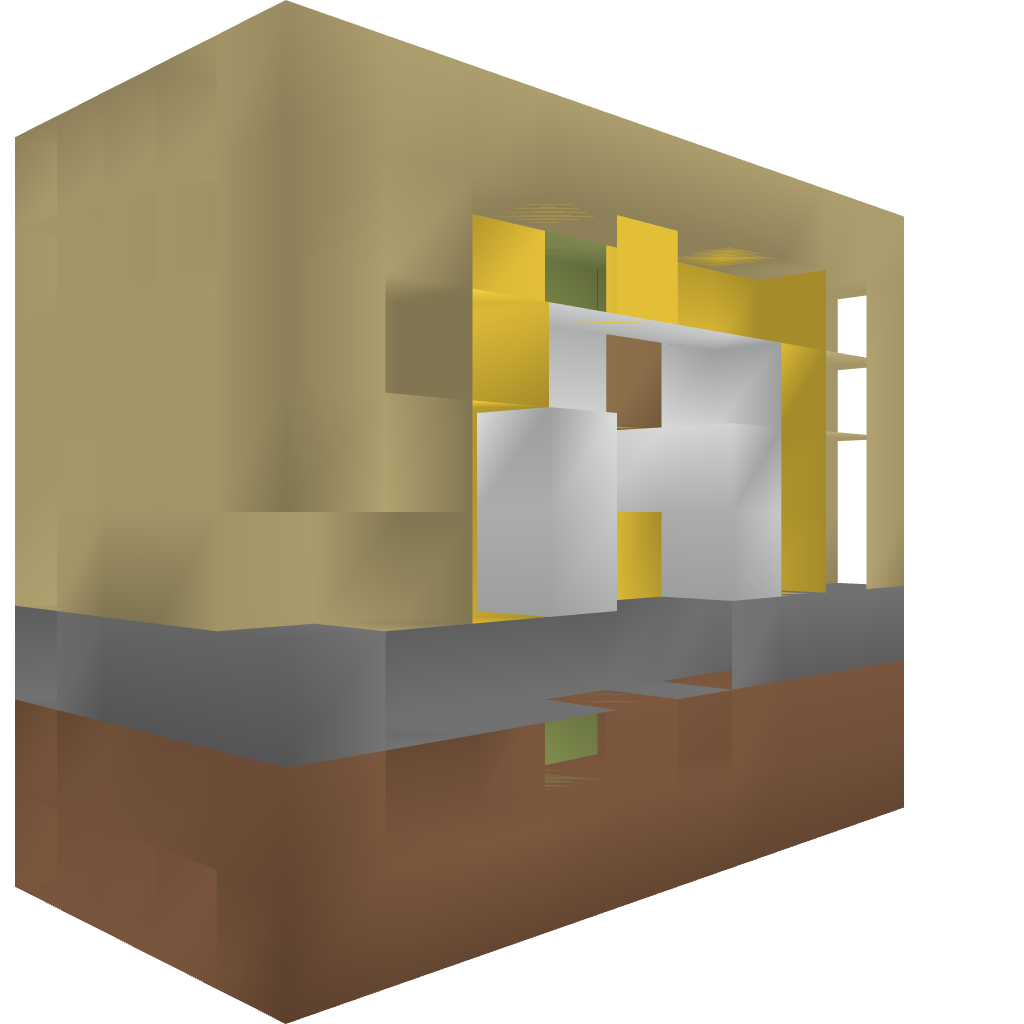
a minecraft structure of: Redstone Door